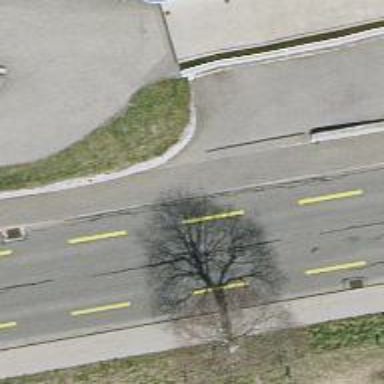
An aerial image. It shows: Kerb serving as barrier.